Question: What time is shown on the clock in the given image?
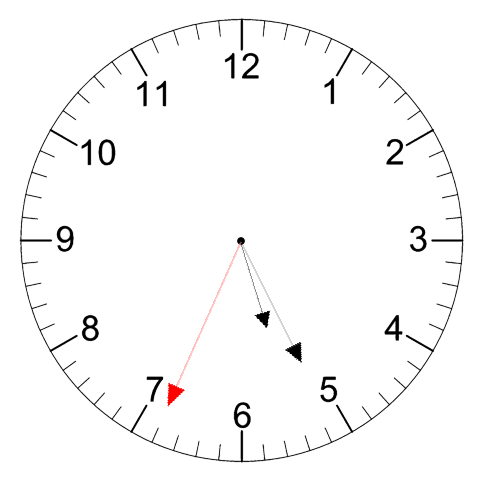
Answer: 05:25:34